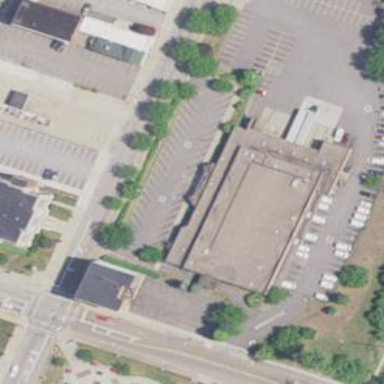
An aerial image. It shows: Building that serves as post office.